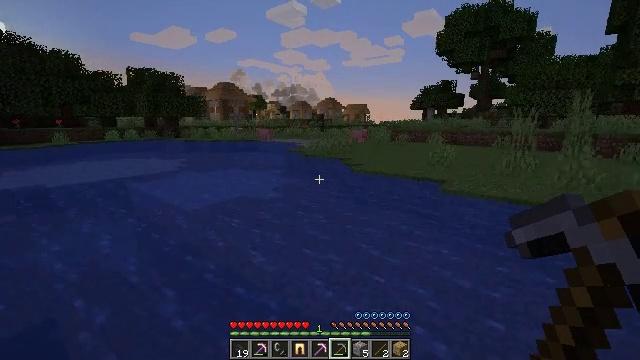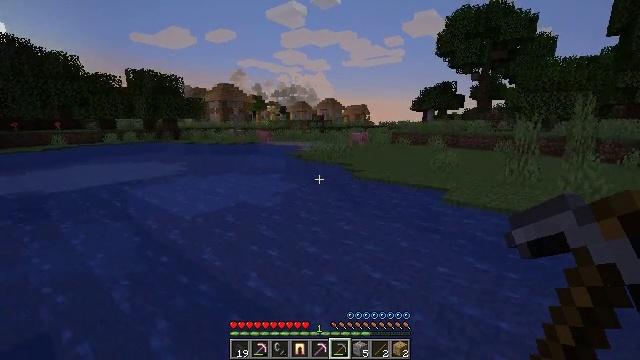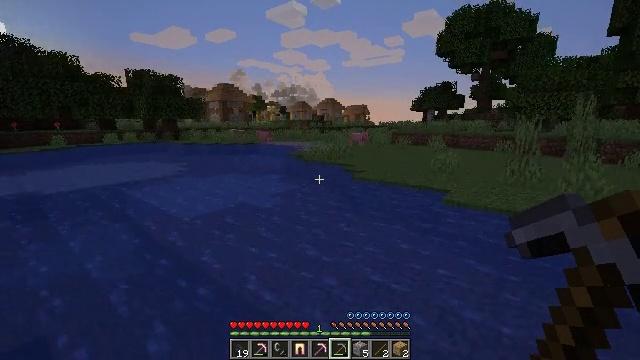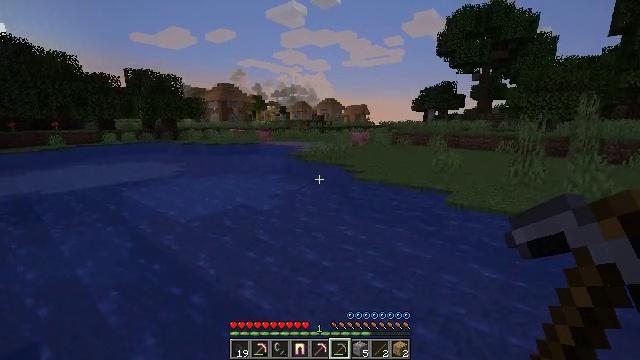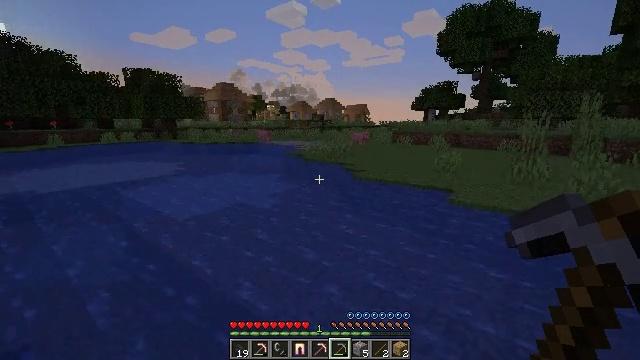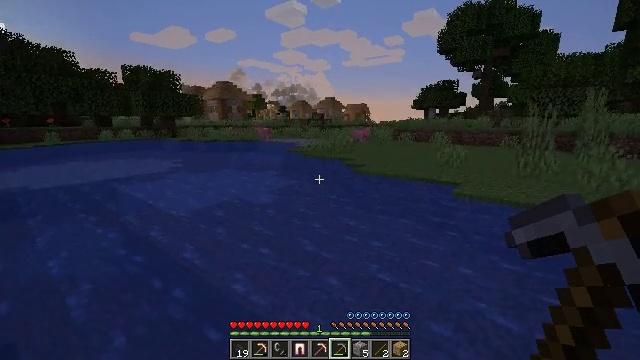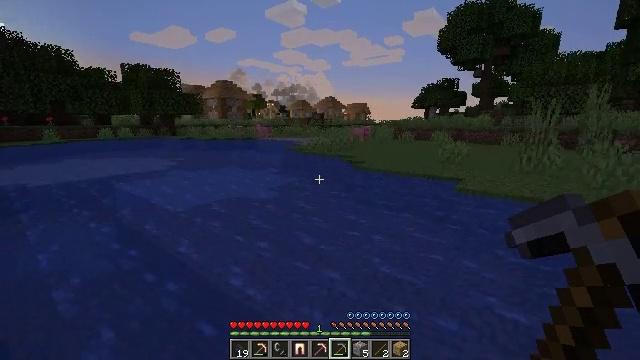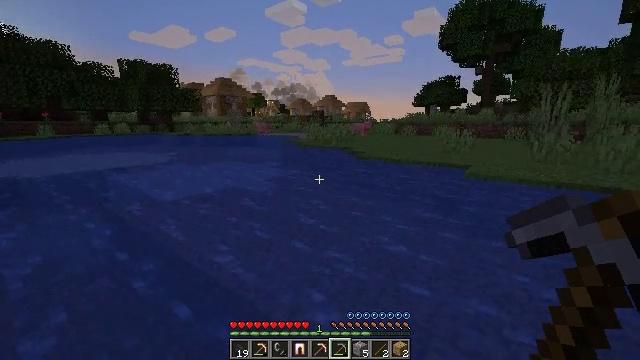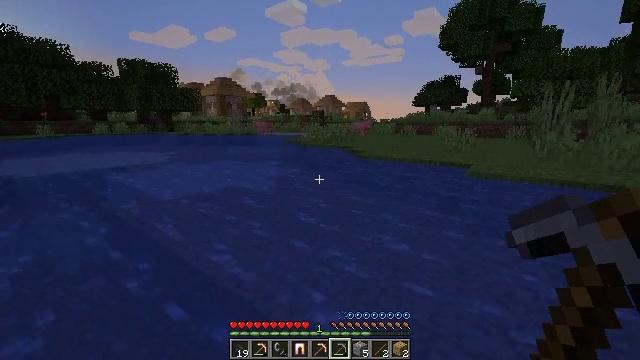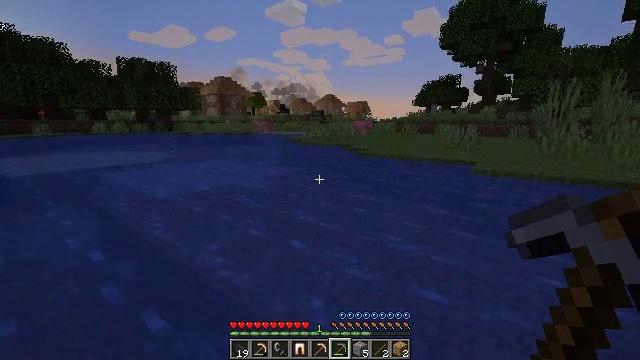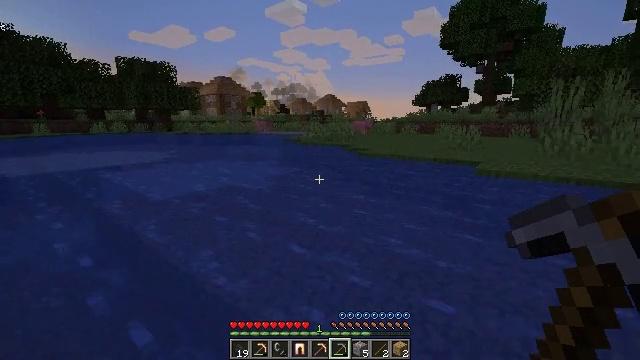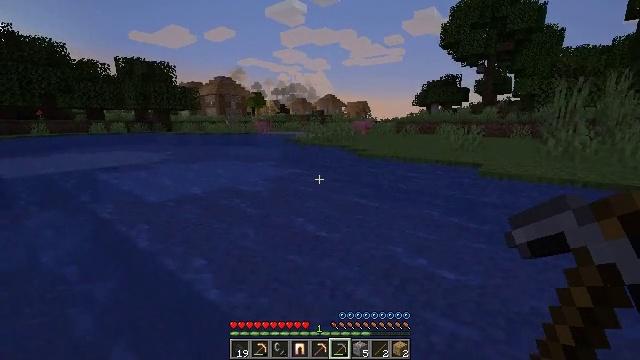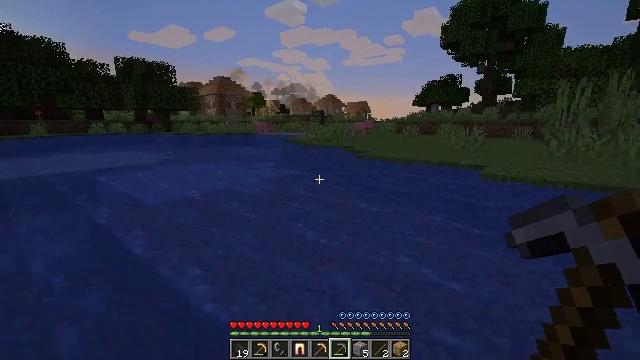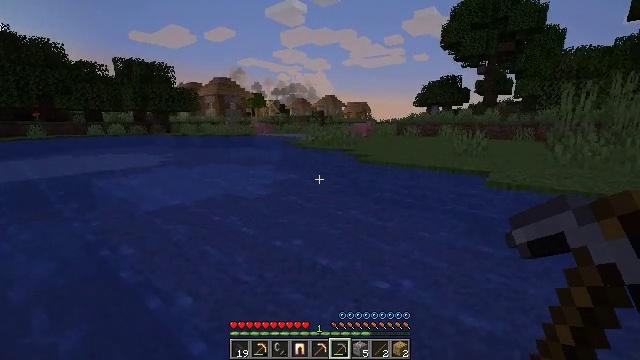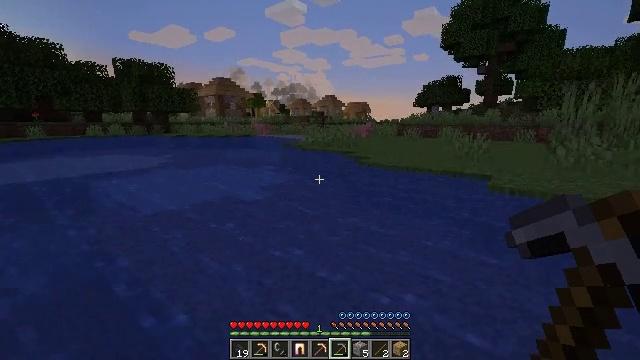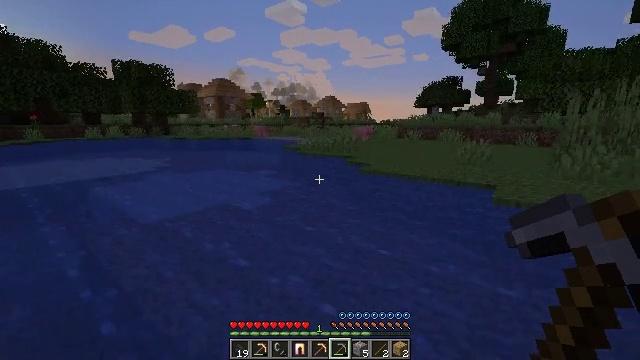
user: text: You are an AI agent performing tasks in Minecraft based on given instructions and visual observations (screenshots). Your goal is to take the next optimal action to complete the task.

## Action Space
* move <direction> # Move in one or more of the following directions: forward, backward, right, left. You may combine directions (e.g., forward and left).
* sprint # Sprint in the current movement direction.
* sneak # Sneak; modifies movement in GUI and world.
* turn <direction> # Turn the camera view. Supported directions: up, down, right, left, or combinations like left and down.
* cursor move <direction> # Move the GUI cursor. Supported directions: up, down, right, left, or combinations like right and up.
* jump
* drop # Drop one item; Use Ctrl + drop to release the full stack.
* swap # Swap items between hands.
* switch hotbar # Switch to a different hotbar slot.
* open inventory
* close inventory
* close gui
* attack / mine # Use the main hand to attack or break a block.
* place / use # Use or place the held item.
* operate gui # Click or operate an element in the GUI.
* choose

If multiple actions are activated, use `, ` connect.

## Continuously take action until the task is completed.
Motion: motion action
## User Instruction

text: Collect oak log for crafting.
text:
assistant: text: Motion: move forward, jump
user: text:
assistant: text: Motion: move forward, jump
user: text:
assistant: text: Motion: move forward, jump
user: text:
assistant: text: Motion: move forward, jump
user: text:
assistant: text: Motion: move forward, jump
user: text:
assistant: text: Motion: move forward, jump
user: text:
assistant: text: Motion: move forward, jump
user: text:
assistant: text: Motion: move forward, jump
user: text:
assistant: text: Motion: move forward, jump
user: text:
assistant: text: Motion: move forward, jump
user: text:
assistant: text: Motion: move forward, jump
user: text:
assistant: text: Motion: move forward, jump
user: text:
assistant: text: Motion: move forward, jump
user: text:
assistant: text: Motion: move forward, jump
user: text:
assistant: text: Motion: move forward, jump
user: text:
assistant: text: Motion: move forward, jump
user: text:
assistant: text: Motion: move forward, jump
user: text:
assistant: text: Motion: move forward, jump
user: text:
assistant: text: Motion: move forward, jump
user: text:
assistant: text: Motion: move forward, jump
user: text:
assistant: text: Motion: move forward, jump
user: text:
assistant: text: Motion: move forward, jump
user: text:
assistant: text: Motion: move forward, jump
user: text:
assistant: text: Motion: move forward, jump
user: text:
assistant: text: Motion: move forward, jump
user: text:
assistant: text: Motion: move forward, jump
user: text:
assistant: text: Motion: move forward, jump
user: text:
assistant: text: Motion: move forward, jump
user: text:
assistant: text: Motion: move forward, jump
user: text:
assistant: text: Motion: move forward, jump